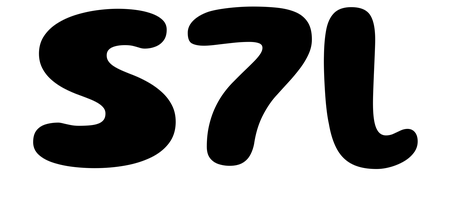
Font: Gluten_Bold